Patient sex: M
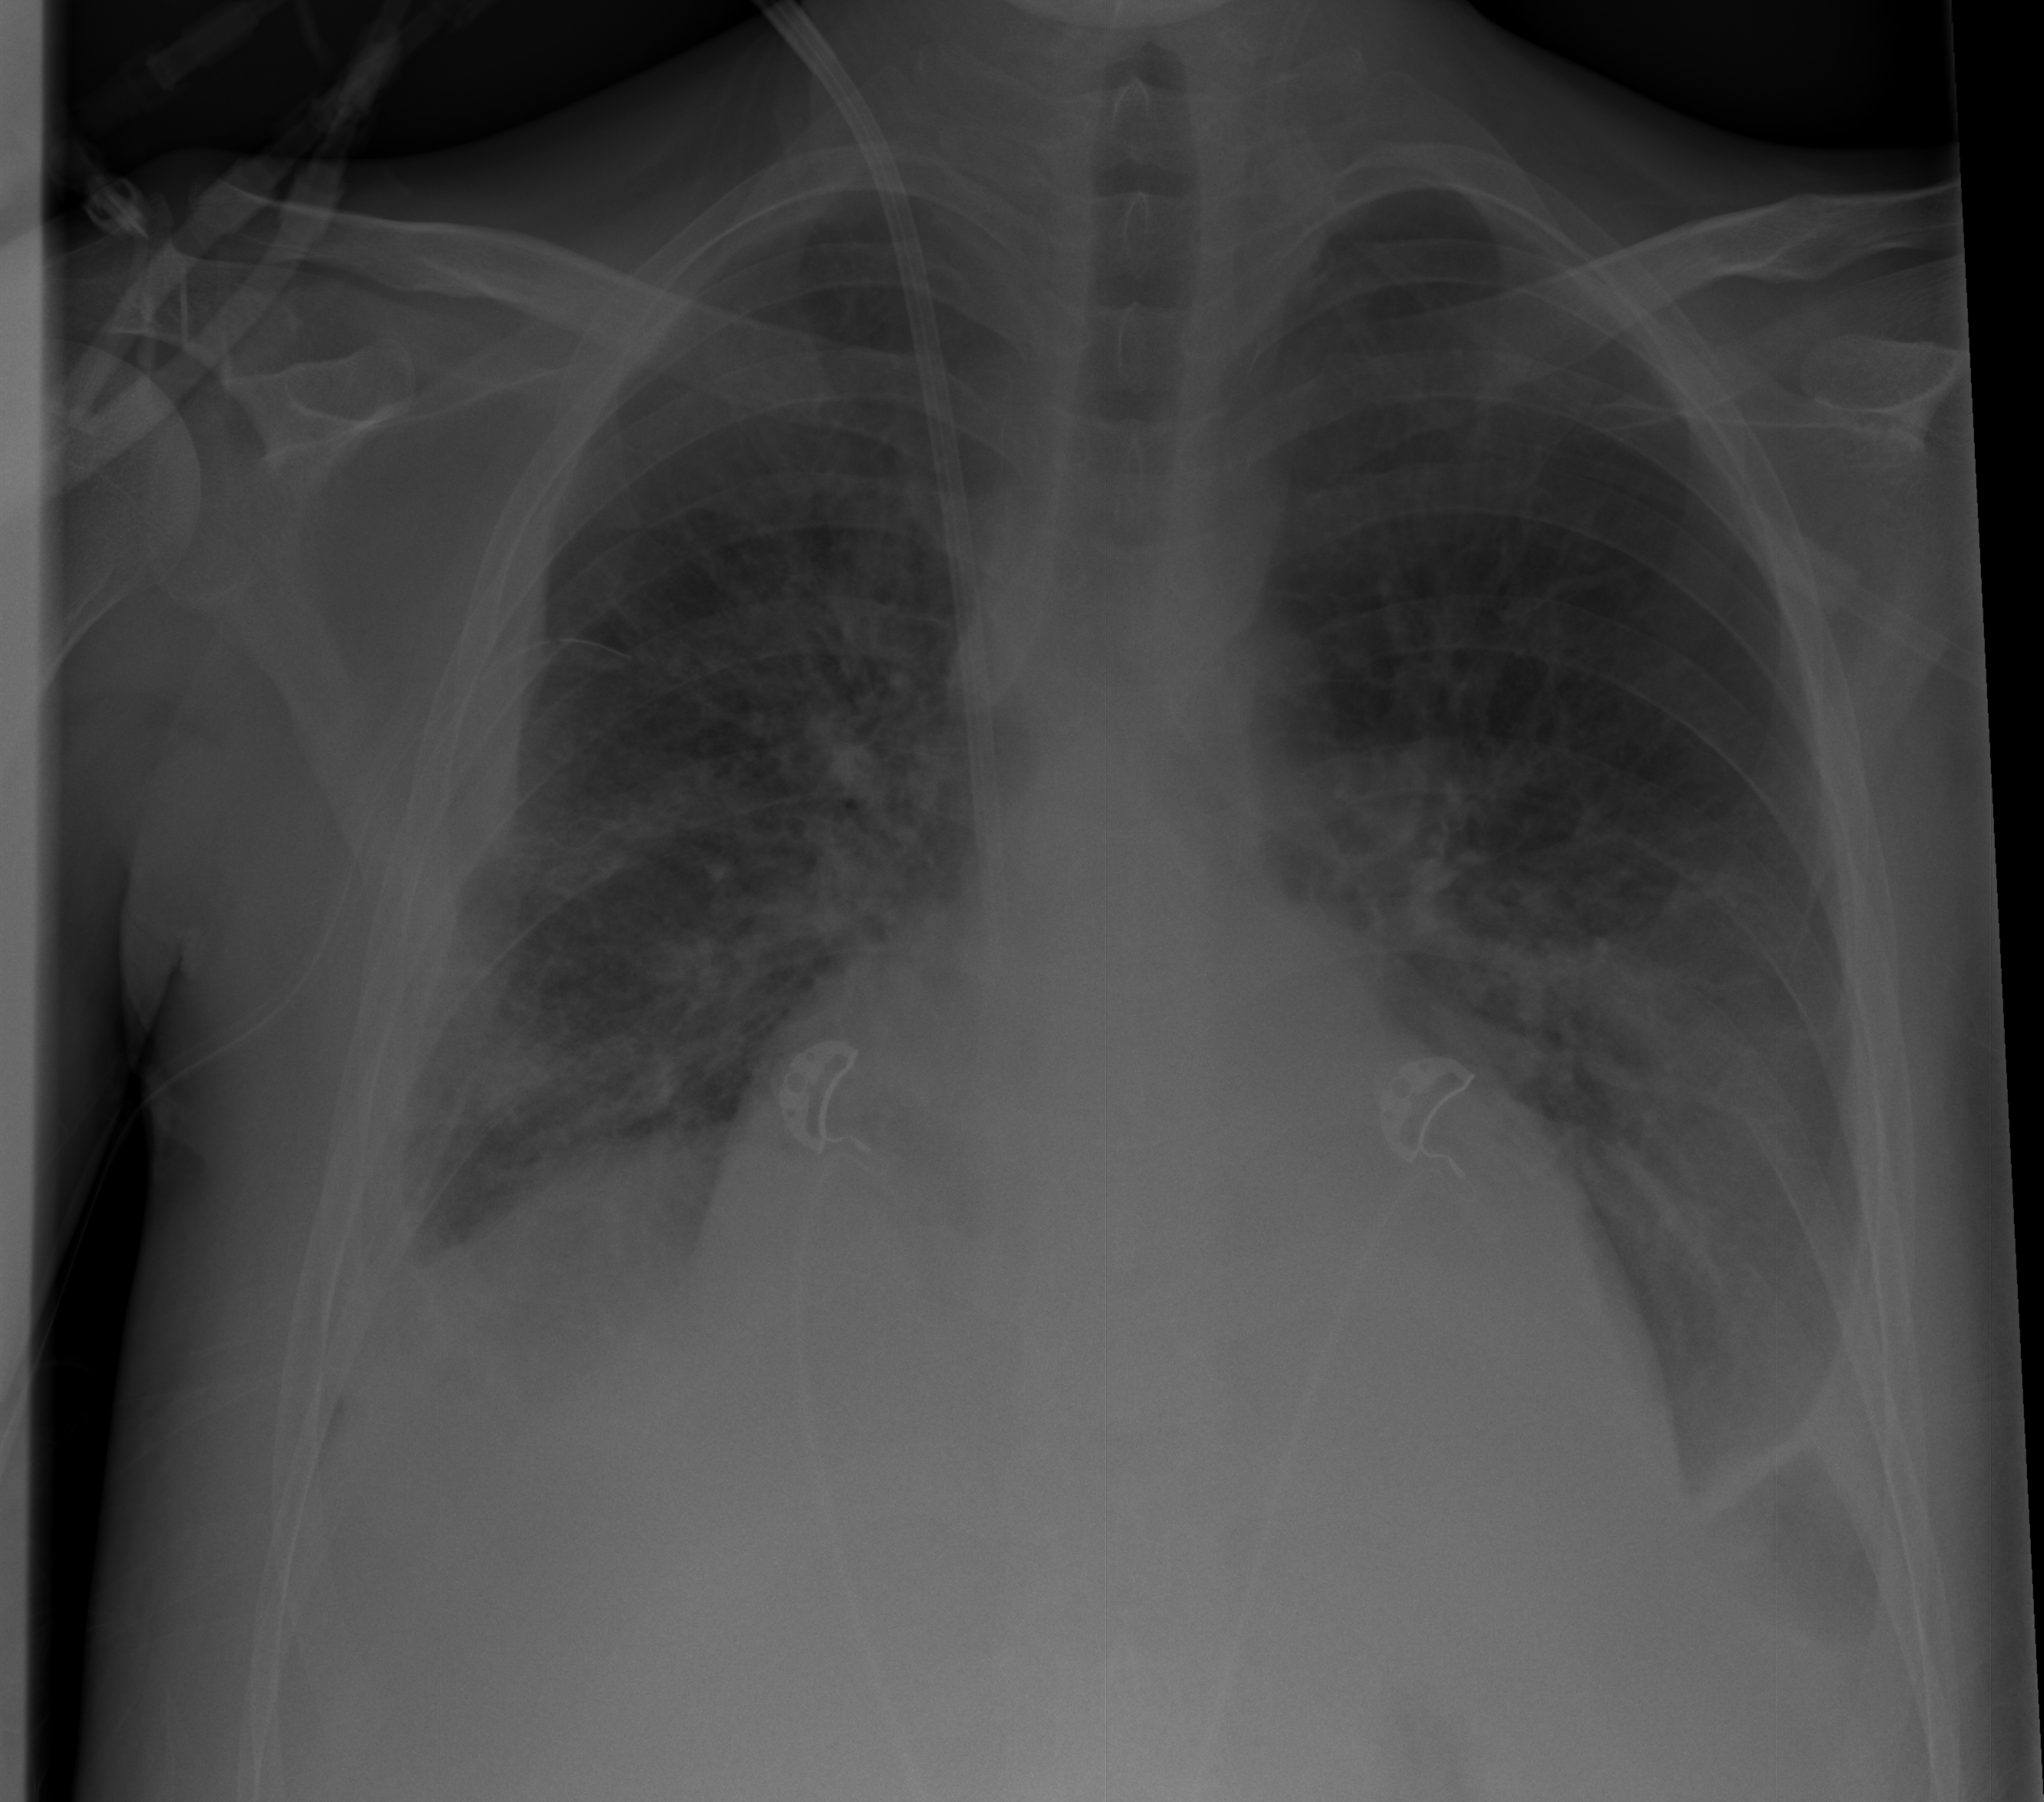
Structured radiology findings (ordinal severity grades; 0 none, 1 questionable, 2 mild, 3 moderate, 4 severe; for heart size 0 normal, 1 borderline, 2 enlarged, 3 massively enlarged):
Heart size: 3
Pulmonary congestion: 3
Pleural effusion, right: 2
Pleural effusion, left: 3
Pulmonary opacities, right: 3
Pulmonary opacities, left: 3
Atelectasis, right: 3
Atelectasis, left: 3